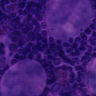
Metastatic tissue present: no